Question: Creating a <URL> using a Dropbox public link used to be simple, util Facebook made changes to it recently.
An unknown error will surface if you pump in the direct Dropbox link into the (Secure) Page Tab Url.

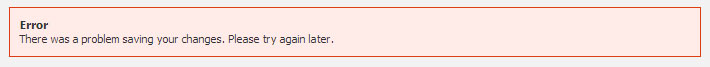
Answer: To solve this, you have to input into the your Dropbox public link of the html file from
> <URL>
to
> <URL>

This is accurate as of August 2013. Enjoy!